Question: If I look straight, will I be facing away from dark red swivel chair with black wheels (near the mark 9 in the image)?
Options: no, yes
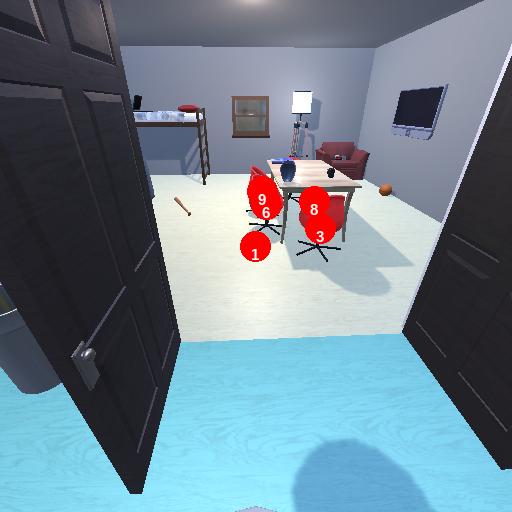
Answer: no